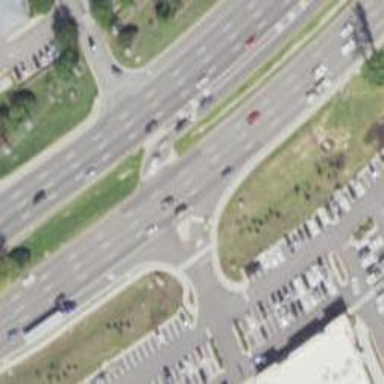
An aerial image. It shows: Trunk link highway.